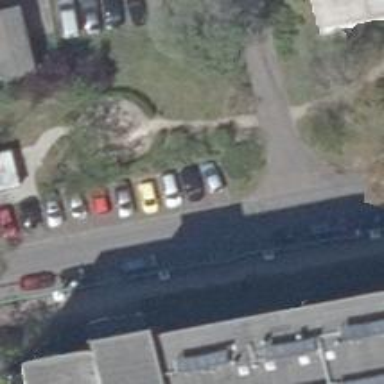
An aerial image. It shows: Footway.